Field crop: maize
Growth stage: 2
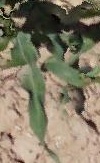
Species: maize